Interaction volume radius: 10 \u00c5
Interaction volume height: 15 \u00c5
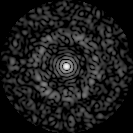
Disorder parameter: 0.8305